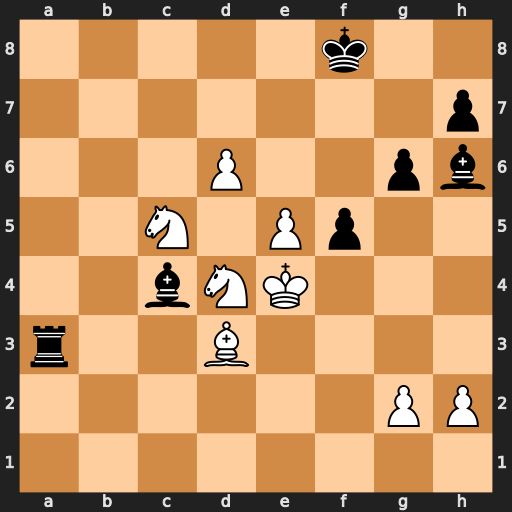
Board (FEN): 5k2/7p/3P2pb/2N1Pp2/2bNK3/r2B4/6PP/8
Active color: w
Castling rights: -
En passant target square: f6
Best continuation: exf6 Bxd3+ Nxd3